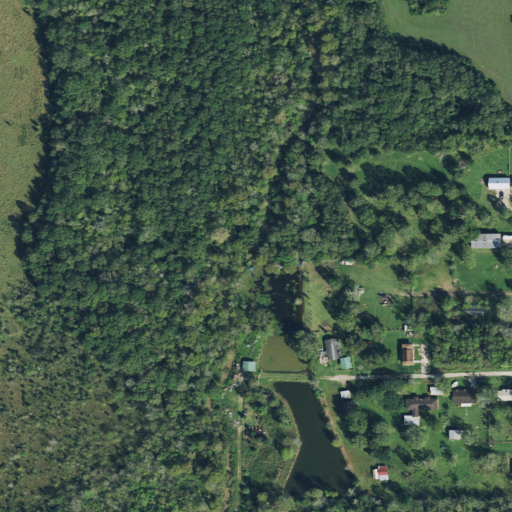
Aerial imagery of valley in Texas named Red Haw Gully containing herbaceous wetlands, woody wetlands, pasture, open development, low intensity development, and medium intensity development